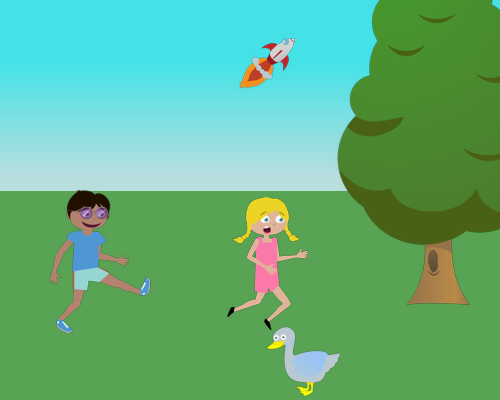
On the right bottom edge, bubble tree with hole facing left. To the left of the tree, at the bottom edge, a large duck facing left. Directly above the duck, a small rocket facing right, midway up in the sky. On the left, a smiling boy kicking, wearing purple glasses, with his foot almost touching the girl's foot. The surprised girl is running. The tree, boy, and girl are medium-sized.